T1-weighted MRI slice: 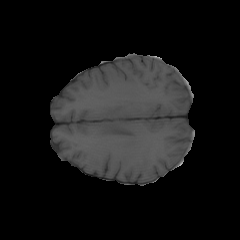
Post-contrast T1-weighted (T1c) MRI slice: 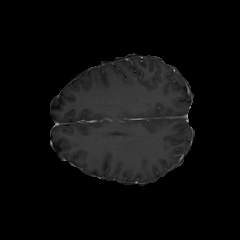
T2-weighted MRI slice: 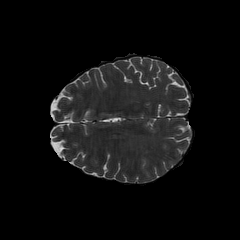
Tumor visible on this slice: no